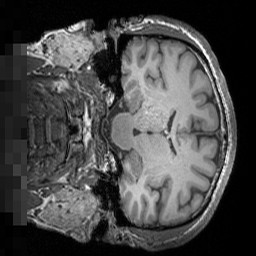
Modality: T1w
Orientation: coronal
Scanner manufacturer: siemens
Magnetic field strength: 3 T
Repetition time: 1.5 s
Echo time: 0.00291 s